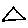
Label: triangle